Interaction volume radius: 10 \u00c5
Interaction volume height: 10 \u00c5
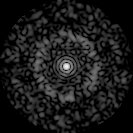
Disorder parameter: 0.8374